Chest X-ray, PA view. Patient: 26 years old, sex F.
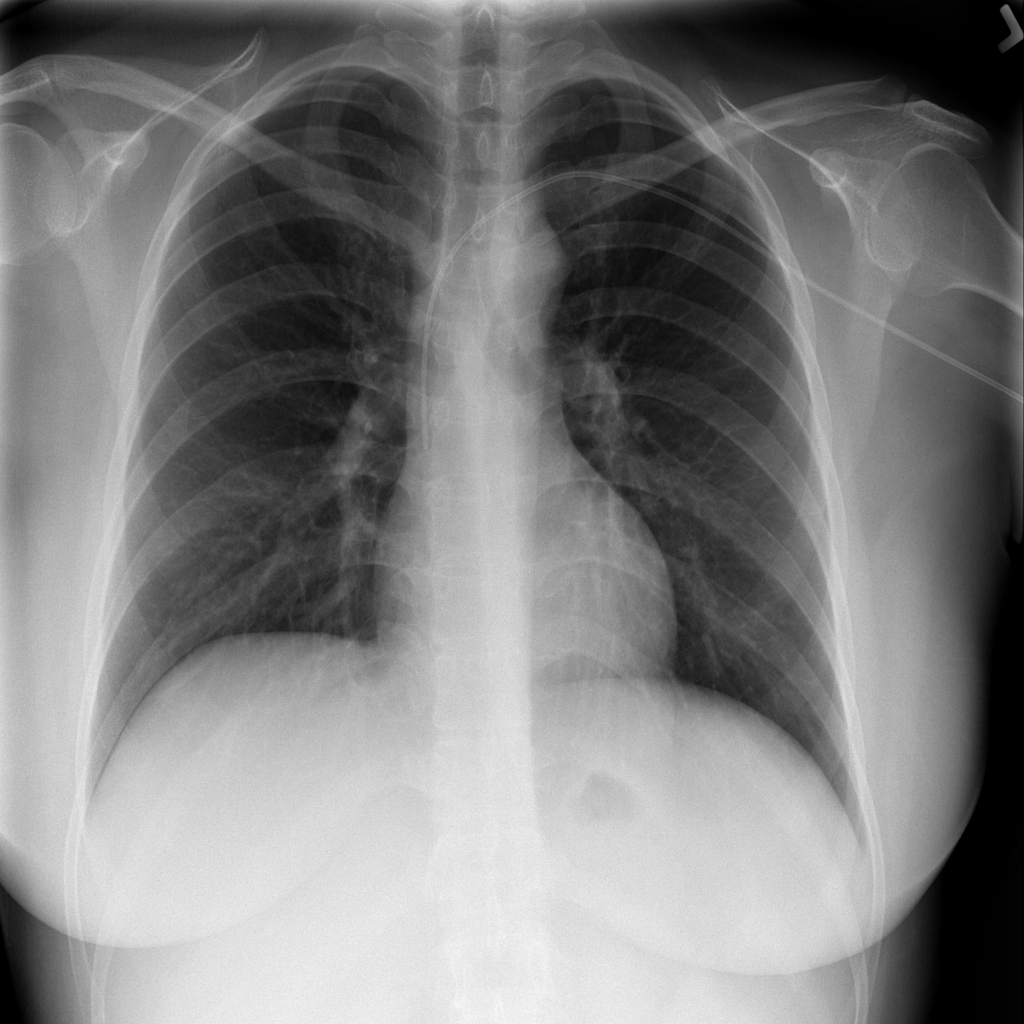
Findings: No Finding